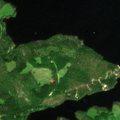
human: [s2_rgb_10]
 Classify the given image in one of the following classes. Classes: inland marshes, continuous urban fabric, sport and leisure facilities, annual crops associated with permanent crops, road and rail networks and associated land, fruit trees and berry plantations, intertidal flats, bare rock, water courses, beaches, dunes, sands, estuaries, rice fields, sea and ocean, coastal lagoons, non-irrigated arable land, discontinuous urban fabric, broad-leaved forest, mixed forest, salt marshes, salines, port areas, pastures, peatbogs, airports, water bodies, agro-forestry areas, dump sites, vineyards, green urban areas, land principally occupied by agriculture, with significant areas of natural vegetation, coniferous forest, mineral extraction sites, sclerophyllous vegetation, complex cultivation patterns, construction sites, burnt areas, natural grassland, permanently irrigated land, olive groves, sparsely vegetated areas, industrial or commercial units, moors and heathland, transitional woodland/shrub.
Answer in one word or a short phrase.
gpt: coniferous forest, mixed forest, transitional woodland/shrub, water bodies